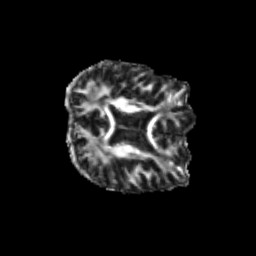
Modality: FA
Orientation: axial
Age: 36
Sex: male
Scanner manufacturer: siemens
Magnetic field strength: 3 T
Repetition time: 3.5 s
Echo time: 0.104 s